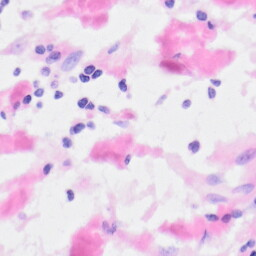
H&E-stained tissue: Kidney